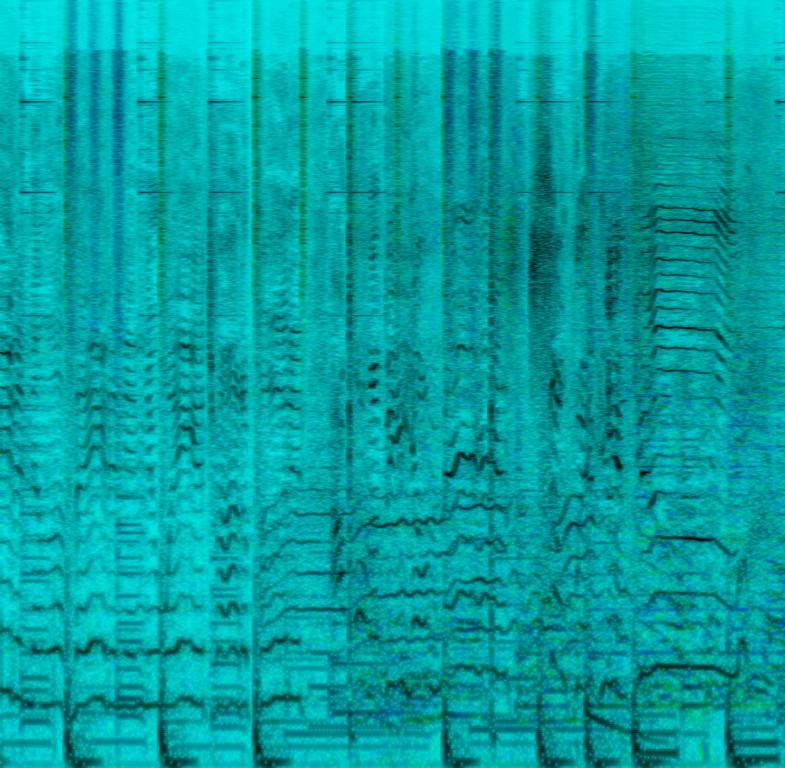
A male vocalist sings this mellow song.he tempo is medium with jazz style piano accompaniment, synthesiser articulation, slick drumming, funky bass line, cajun beat and an interactive vocal harmony. The music is mellow, soothing, ambient, soulful, passionate, emotional and persuasive. This song is a contemporary R&B/Soul.